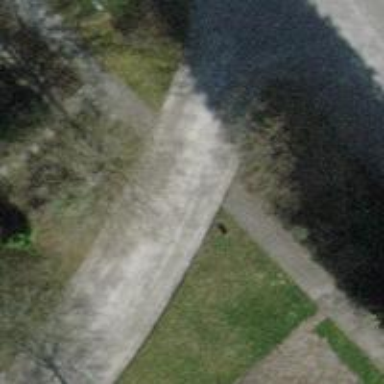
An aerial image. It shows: Service road with pebblestone surface.